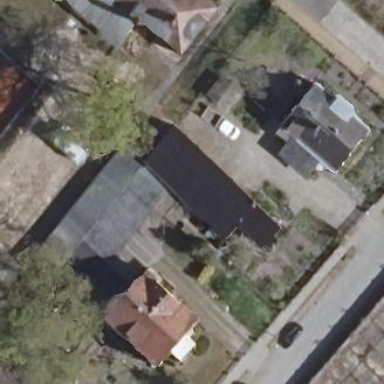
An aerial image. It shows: Group of garages.